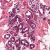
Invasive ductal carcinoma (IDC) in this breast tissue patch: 0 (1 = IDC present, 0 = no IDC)